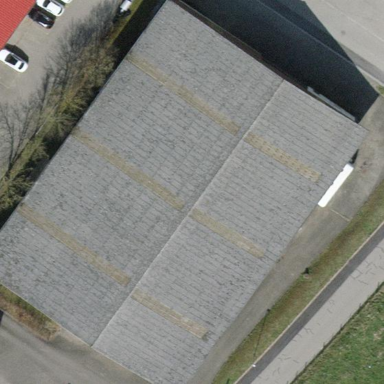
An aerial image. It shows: Industrial building.